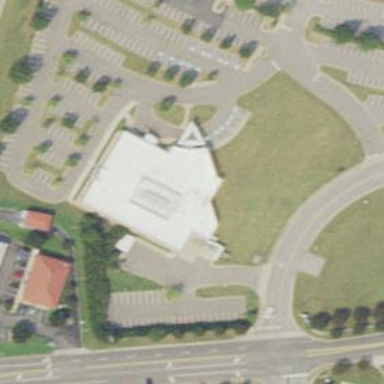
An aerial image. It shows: Clinic building offering healthcare services.